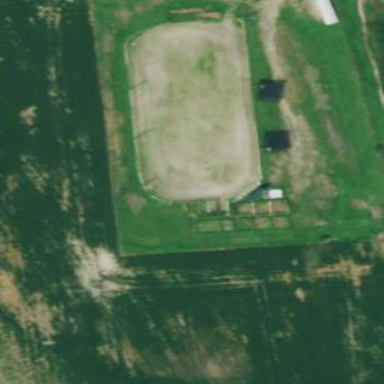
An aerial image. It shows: Equestrian pitch used for leisure and sports activities.